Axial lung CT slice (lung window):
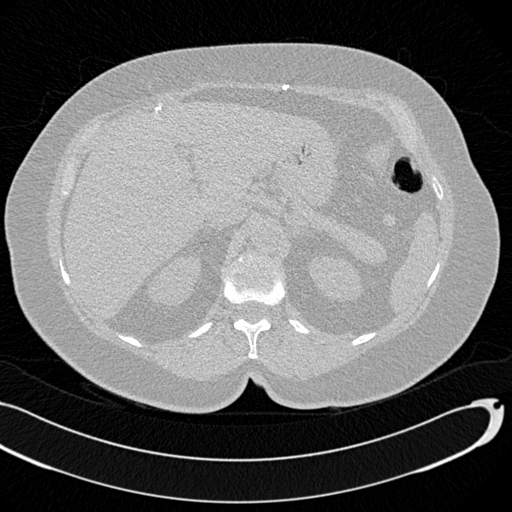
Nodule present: no